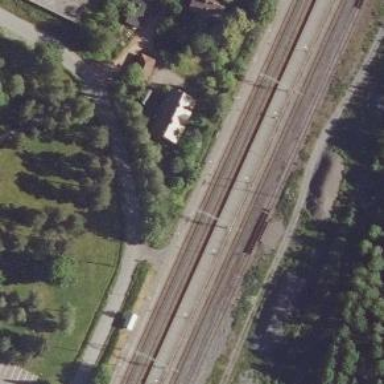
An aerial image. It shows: Platform edge at railway station.